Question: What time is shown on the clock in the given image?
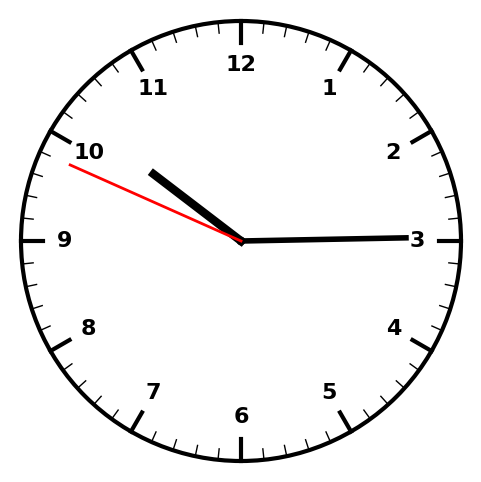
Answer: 10:14:49